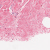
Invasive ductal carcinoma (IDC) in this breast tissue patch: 0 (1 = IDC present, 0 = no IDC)